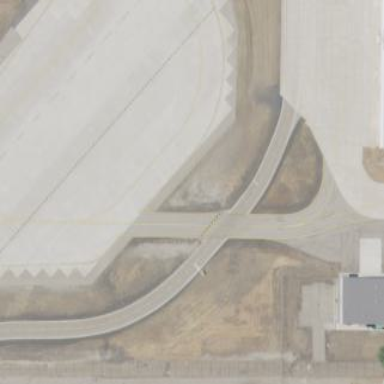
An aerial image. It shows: Apron at the airport.